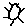
Label: sun